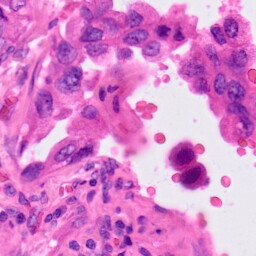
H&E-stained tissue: Lung